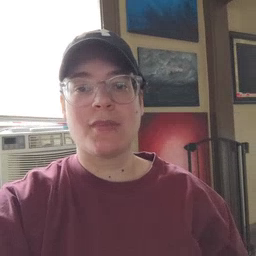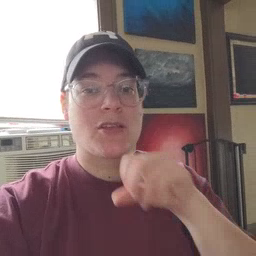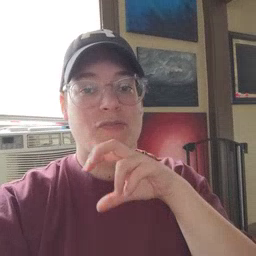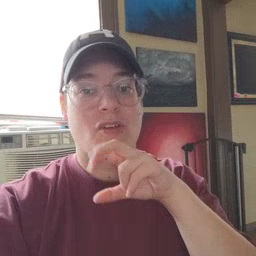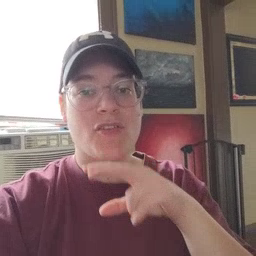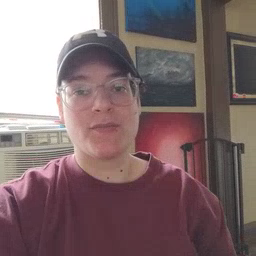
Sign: frog